Question: Pocket PC 2003 SE Emulator is connected and cradled.
Deployment successfully succeeded, but after Debug Starting:
The operation could not be completed. Device is not connected.
I have also tried:
Device Security Manager -> Windows CE Device

I have also tried to delete CoreCon.0 - no changes.
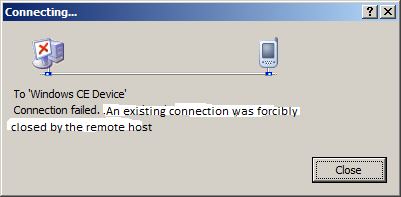
Answer: It sounds like the debugger is starting, so I am going to go with the assumption that this is correct.
Another assumption: This is a Forms application (not a library or other).
- - -
When you get to the line in your code that is causing the problem, look at that line to see what it is doing. It sounds like you are trying to establish some kind of connection in your constructor.
Using the information found <URL>, try the following:
> Check that you don't have any firewall enabled on your PC and that there is enough free space on the device object store. If your OS image does not include the .NET compact framework you may need to add support for CAB installer inside the image to allow Visual
Studio to deploy it.Check also that the ConManClient2, CMAccept and other executables that are installed on the device are for the same version of the .NET CF and VS2005 service pack that you have on your PC. You should find them under:C:\Program Files\Common Files\Microsoft Shared\CoreCon.0\Target
\wce400\ARMV4ITry to copy those files from your PC to the \Windows subdir of your device and run ConnManClient2 and CMAccept manually and check if it works.